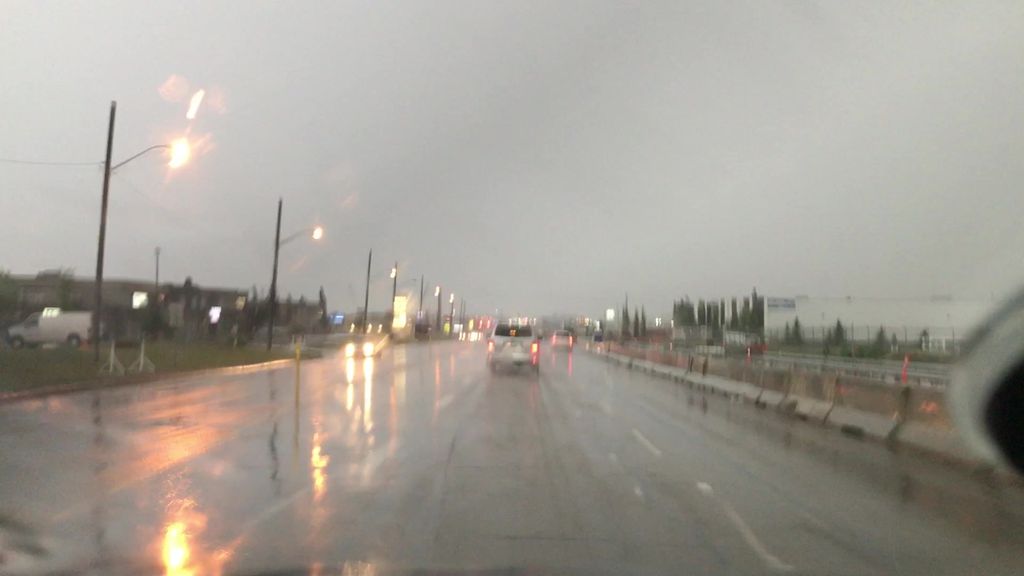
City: edmonton